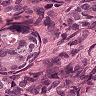
Metastatic tissue present: yes